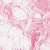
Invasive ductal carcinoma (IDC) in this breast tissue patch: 0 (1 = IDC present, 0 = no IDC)